Interaction volume radius: 5 \u00c5
Interaction volume height: 15 \u00c5
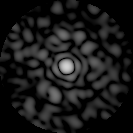
Disorder parameter: 0.7589